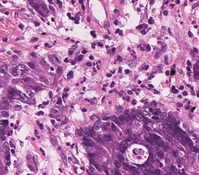
Tumor epithelial tissue: yes
Tumor-associated stroma tissue: yes
Normal tissue: no